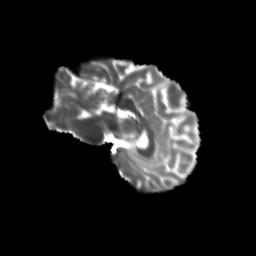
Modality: T2w
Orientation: sagittal
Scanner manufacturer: siemens
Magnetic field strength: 3 T
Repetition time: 9.2 s
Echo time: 0.084 s